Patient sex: F
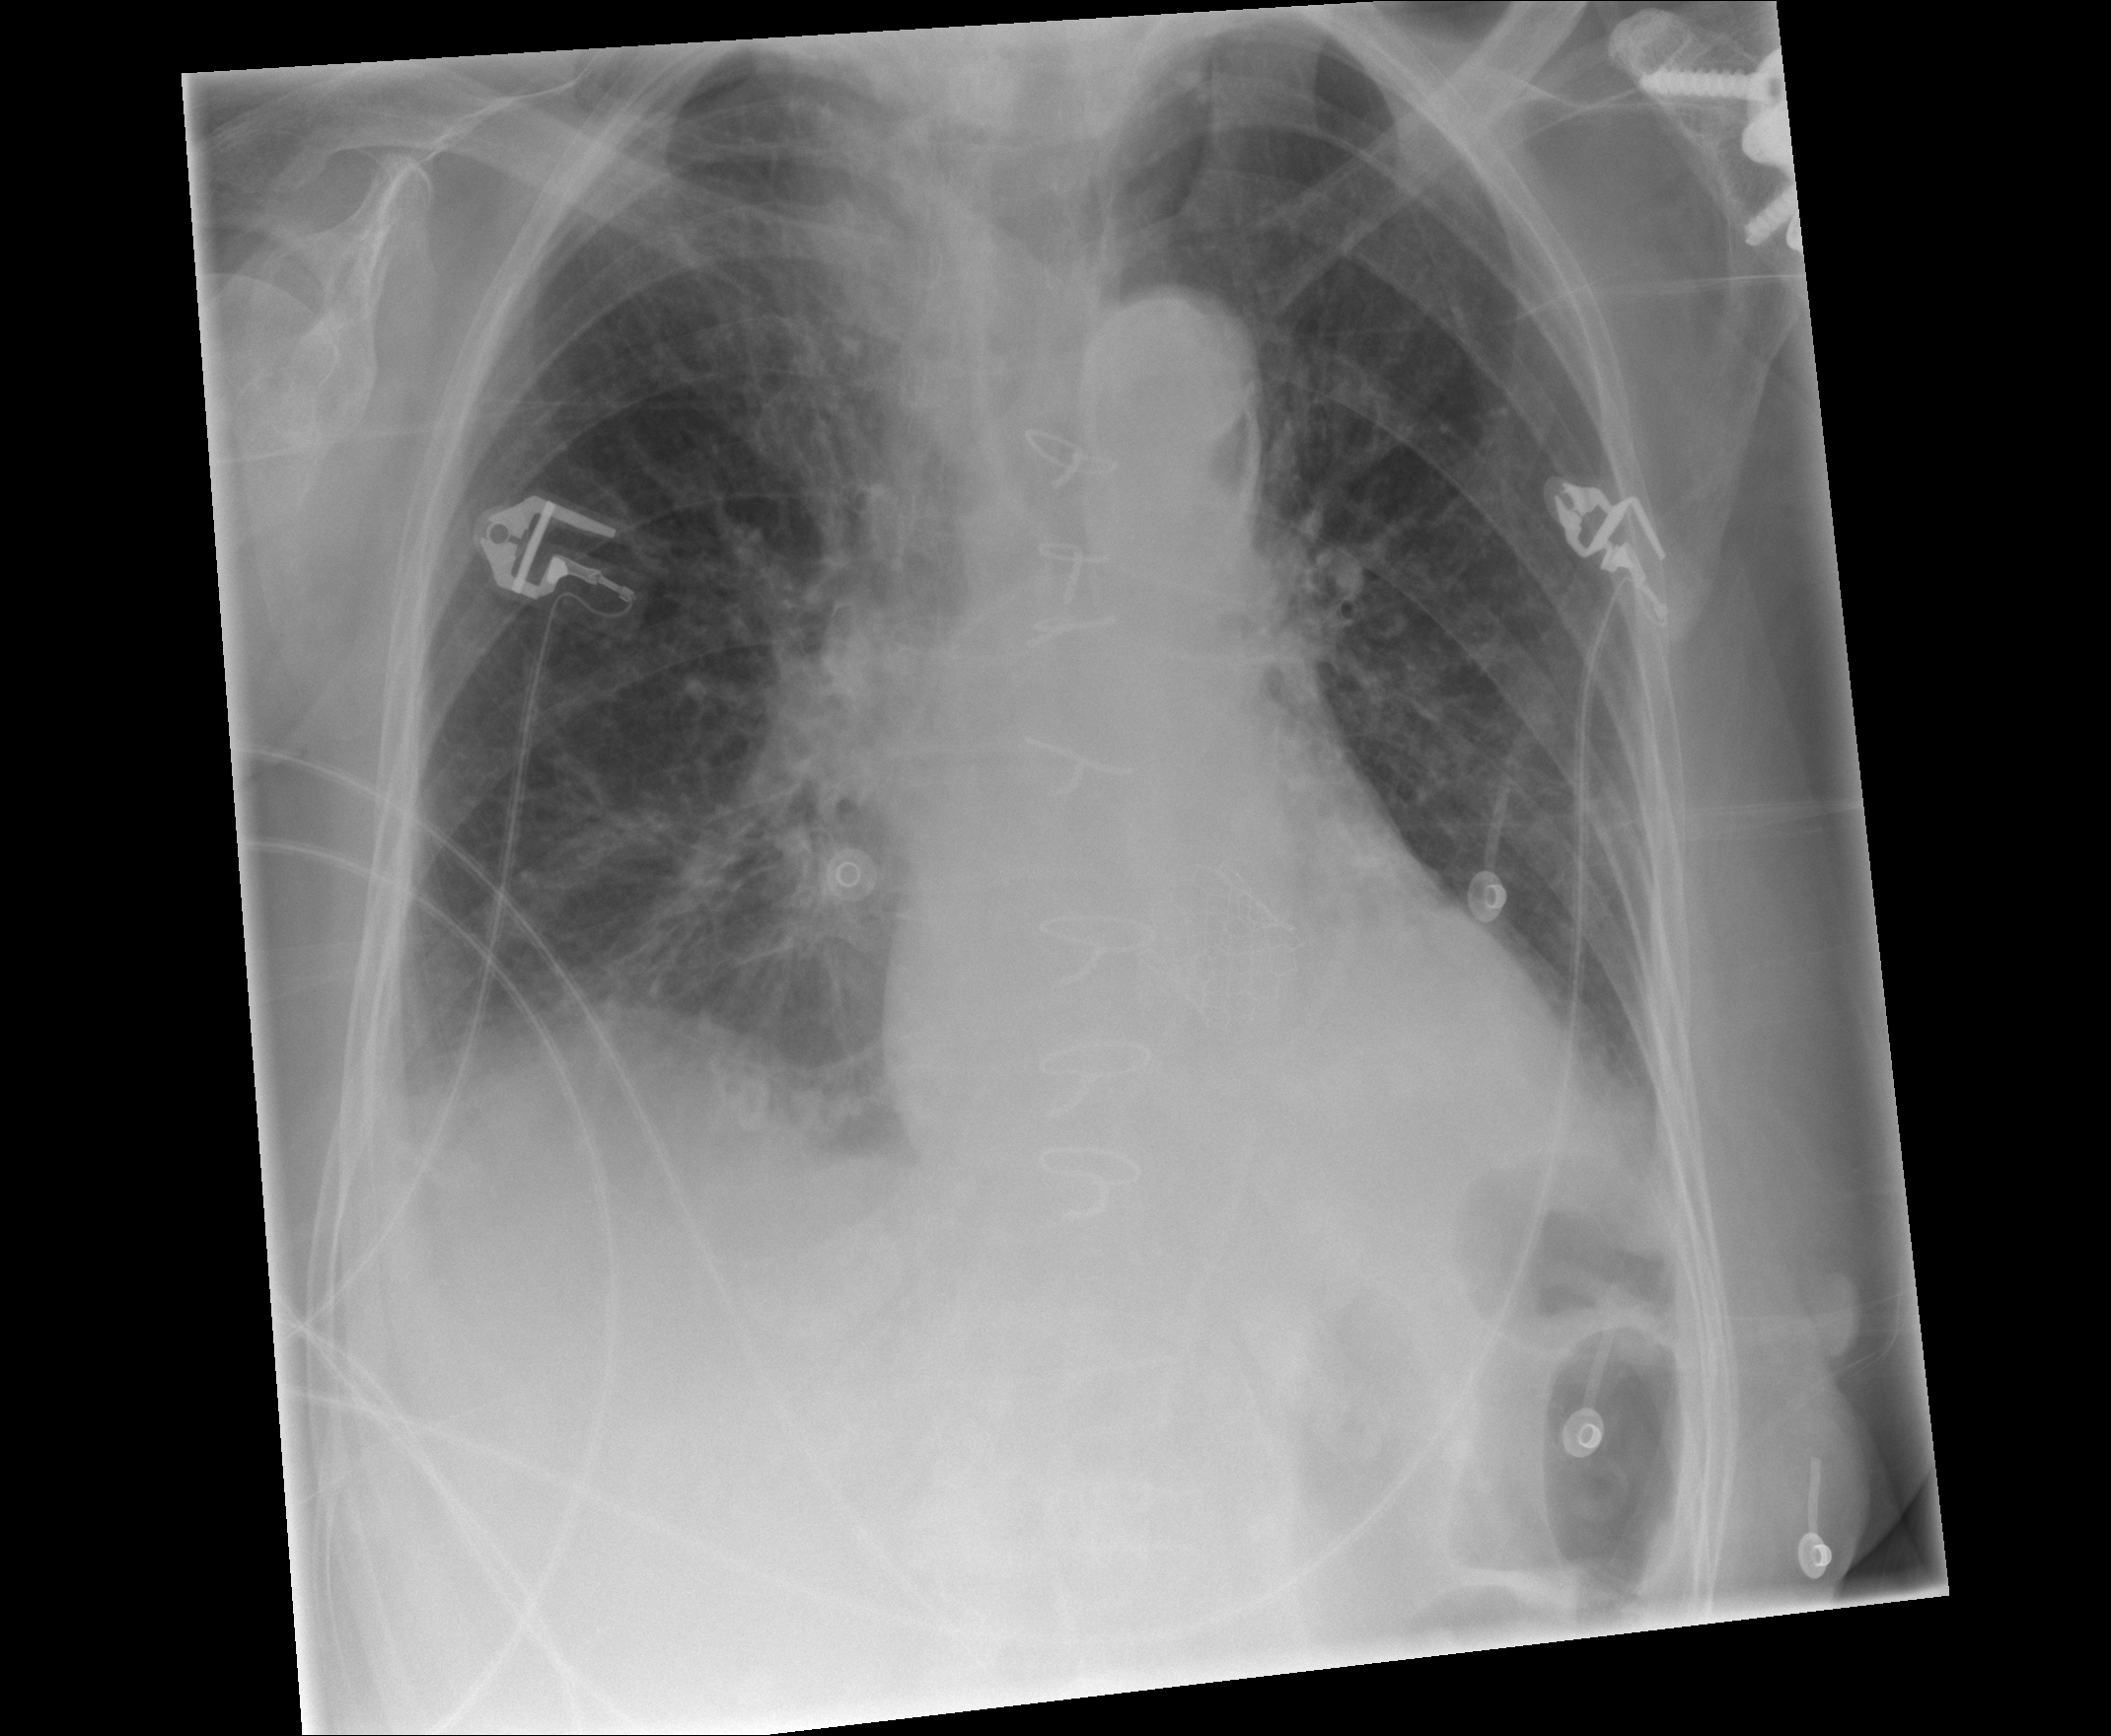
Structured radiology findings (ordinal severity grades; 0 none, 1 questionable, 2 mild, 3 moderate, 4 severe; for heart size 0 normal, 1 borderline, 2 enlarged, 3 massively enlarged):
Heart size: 2
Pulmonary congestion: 3
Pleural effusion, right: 3
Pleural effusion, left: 2
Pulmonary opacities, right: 2
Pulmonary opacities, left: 1
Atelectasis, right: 3
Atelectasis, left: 2